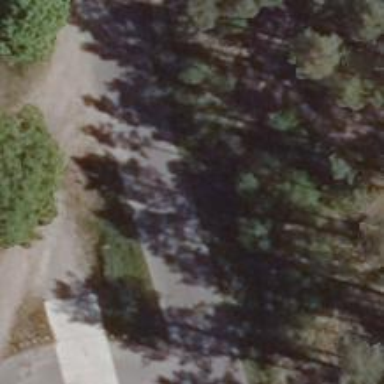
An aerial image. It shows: Service road with smooth asphalt surface of grade 1 tracktype.